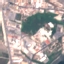
Land use / land cover: Industrial